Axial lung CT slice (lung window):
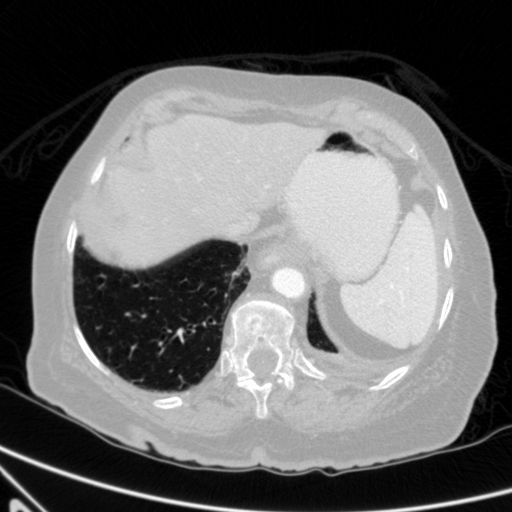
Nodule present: no